Interaction volume radius: 5 \u00c5
Interaction volume height: 20 \u00c5
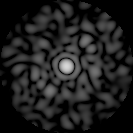
Disorder parameter: 0.7993